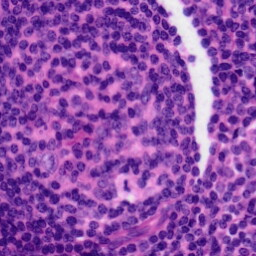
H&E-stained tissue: Tonsil